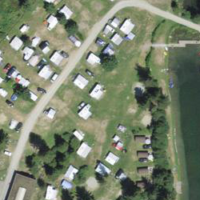
EUNIS habitat code: 53
Species observed at this site:
Chamaenerion angustifolium
Caltha palustris
Geranium pyrenaicum
Pachyta quadrimaculata
Anas platyrhynchos
Sylvia borin
Milvus milvus
Hippocrepis comosa
Erythranthe guttata
Buteo buteo